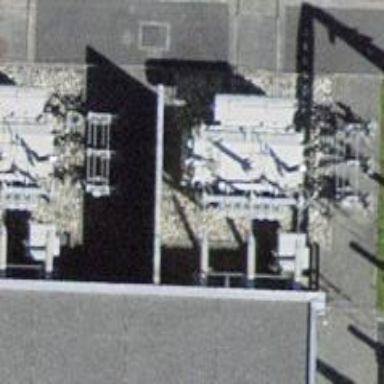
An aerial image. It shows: Transformer is shown.